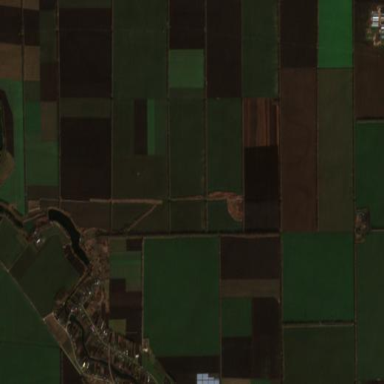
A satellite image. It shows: View of farmland.